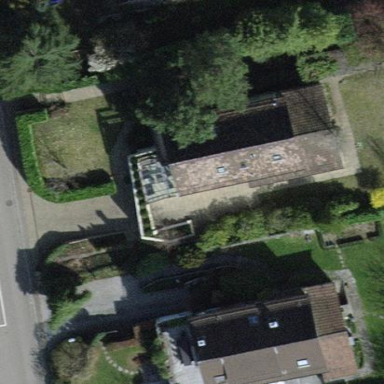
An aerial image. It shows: Balcony as part of building.